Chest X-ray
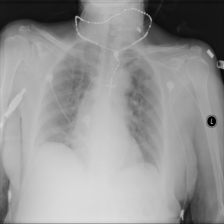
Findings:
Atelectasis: positive
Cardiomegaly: negative
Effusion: negative
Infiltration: positive
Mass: negative
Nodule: negative
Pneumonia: negative
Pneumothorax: negative
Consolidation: negative
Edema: negative
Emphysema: negative
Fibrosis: negative
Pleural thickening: negative
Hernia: negative